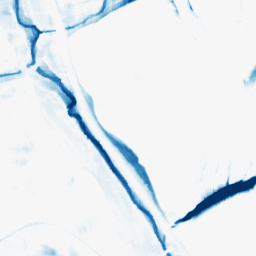
Category: morphological
Decomposition family: morphological_square
Decomposition parameters: operation: closing
size: 20
Upsampling method: bilinear
Upsampling parameters: scale: 4
Upsampling scale: 4